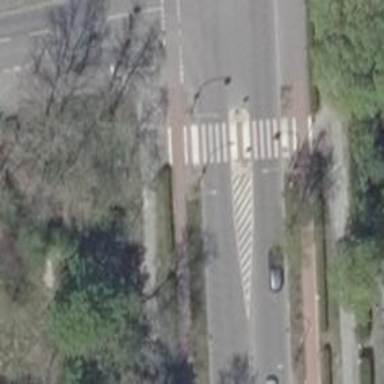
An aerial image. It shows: Marked zebra crossing with pedestrian island.